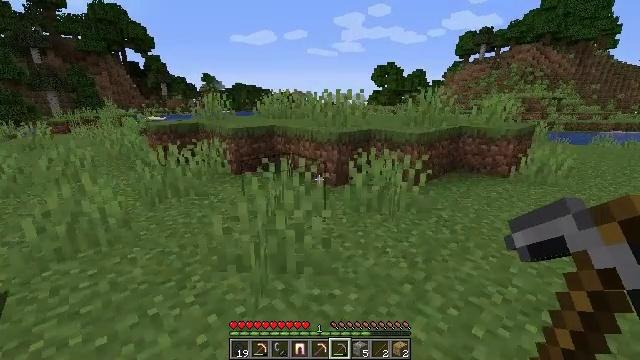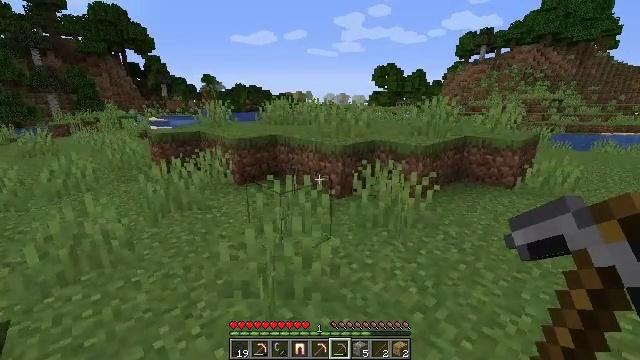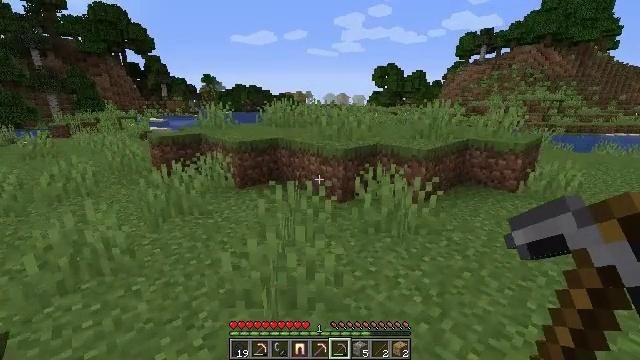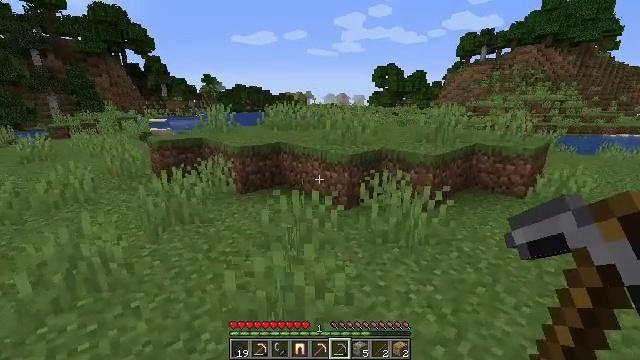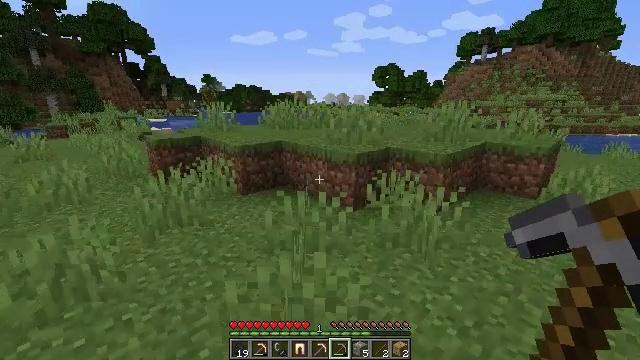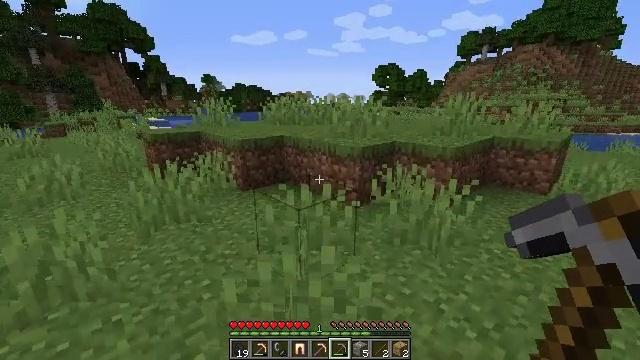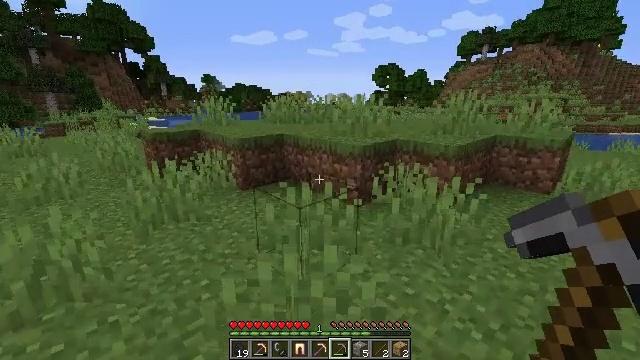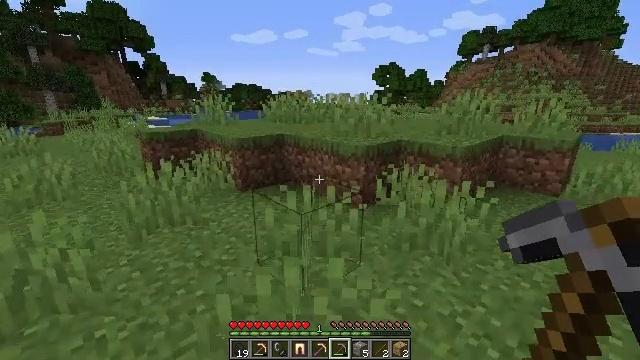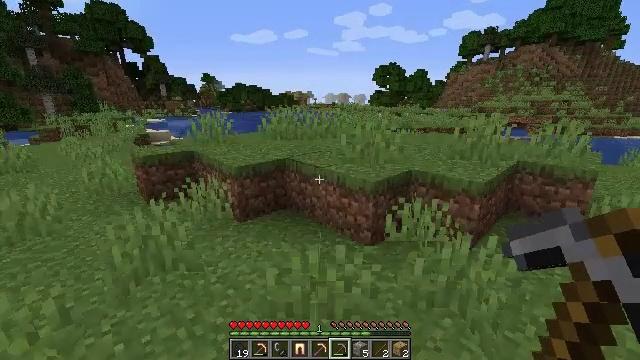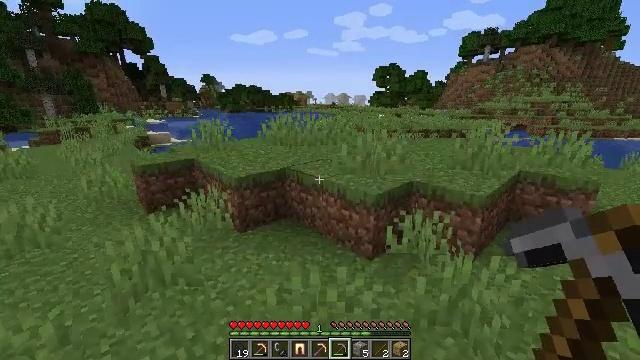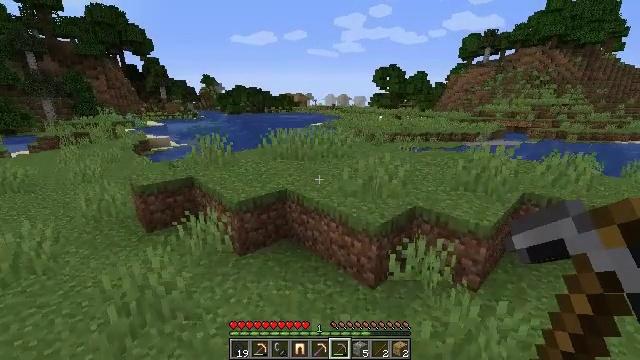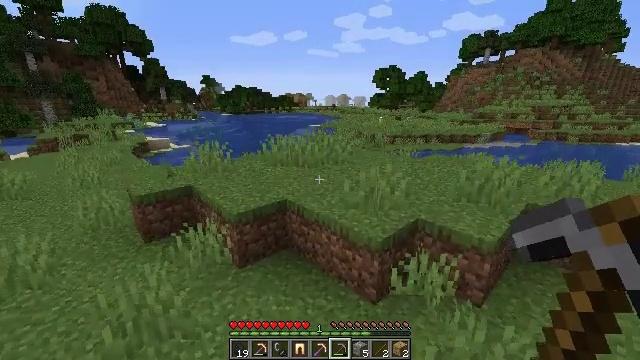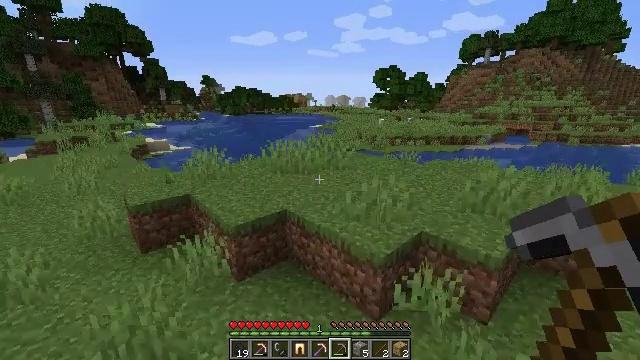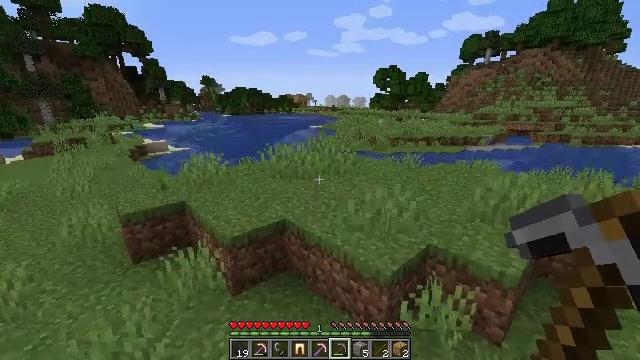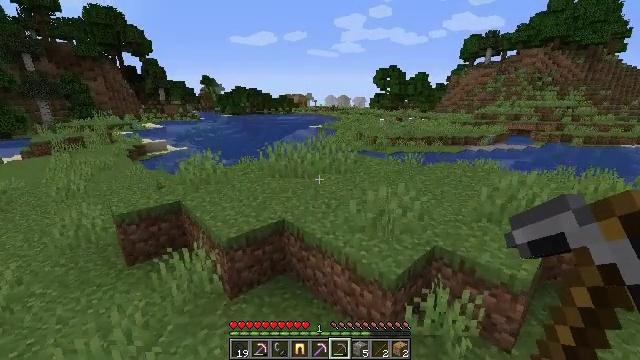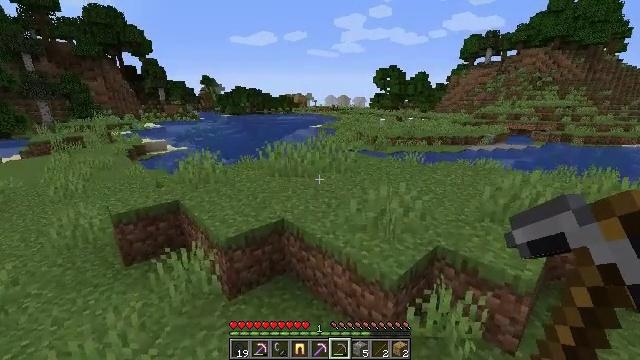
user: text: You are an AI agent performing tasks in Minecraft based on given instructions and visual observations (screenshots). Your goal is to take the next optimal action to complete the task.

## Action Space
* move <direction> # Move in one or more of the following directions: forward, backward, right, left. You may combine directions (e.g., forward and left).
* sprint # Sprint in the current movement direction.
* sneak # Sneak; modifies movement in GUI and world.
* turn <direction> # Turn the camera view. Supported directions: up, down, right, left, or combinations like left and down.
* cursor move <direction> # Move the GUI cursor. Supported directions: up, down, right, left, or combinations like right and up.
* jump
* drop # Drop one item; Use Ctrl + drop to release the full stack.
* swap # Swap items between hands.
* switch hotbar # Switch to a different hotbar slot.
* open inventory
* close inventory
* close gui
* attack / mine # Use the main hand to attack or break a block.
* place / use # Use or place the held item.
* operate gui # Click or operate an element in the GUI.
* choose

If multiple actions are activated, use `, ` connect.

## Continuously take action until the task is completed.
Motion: motion action
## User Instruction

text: Gather tall seagrass in the ocean.
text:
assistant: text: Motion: move forward, jump
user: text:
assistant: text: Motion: move forward, jump
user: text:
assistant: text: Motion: move forward, jump
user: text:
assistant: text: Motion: move forward, jump
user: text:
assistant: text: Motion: move forward, jump
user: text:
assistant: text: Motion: move forward, jump
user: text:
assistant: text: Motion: move forward, jump
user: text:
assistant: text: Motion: move forward, jump
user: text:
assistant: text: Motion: move forward, jump
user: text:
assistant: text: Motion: move forward, jump
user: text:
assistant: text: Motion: move forward, jump
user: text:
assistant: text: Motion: move forward, jump
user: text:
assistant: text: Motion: move forward, jump
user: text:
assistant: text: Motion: move forward, jump
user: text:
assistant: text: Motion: move forward, jump
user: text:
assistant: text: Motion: move forward, jump
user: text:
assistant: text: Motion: move forward, jump
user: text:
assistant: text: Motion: move forward, jump
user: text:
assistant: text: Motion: move forward, jump
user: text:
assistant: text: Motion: move forward, jump
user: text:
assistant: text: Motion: move forward, jump
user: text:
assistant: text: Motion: move forward, jump
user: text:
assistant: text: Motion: move forward, jump
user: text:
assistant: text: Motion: move forward, jump
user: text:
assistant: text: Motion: move forward, jump
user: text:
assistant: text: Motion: move forward, jump
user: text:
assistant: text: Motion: move forward, jump
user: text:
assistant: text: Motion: move forward, jump
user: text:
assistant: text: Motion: move forward, jump
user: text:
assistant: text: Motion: move forward, jump